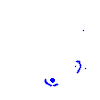
Particle: pion